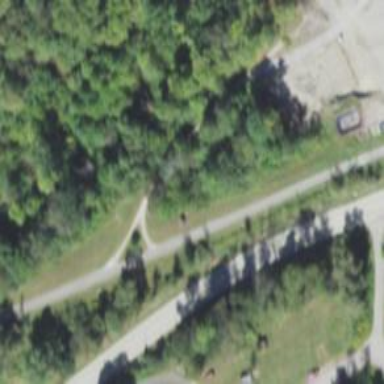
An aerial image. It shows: Asphalt cycleway alongside abandoned railway.